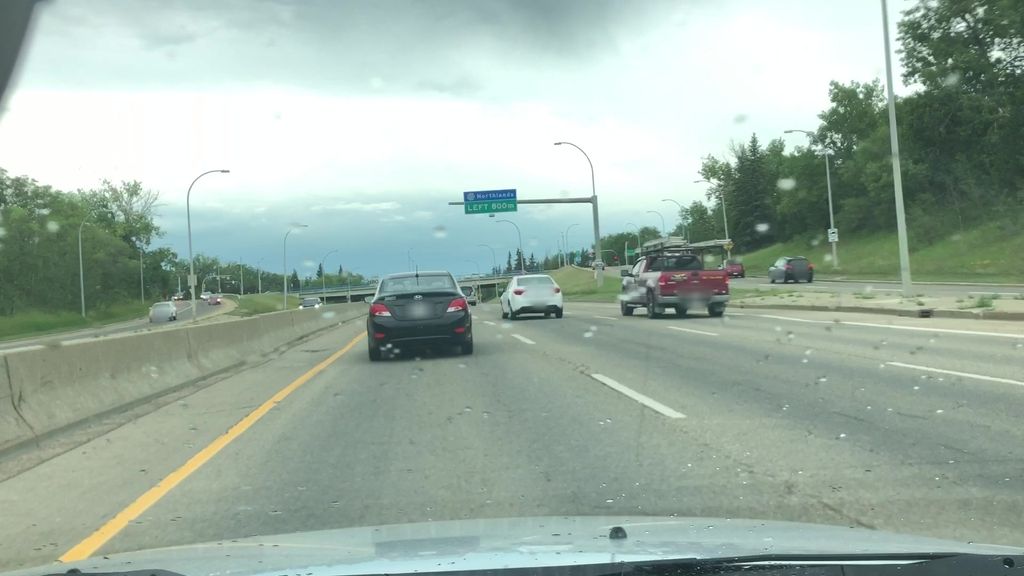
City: edmonton